Question: I'd like to add a menu button to the right top corner of my app and without action bar, like it is in Google Fit app on the screenshot below.
Can anyone help me?

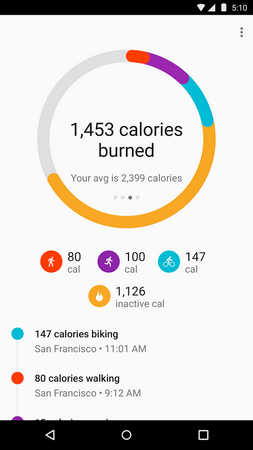
Answer: You can simply use 'PopupMenu', for example add the following to a button when clicked:
'''
public void showPopup(View v) {
PopupMenu popup = new PopupMenu(this, v);
MenuInflater inflater = popup.getMenuInflater();
inflater.inflate(R.menu.actions, popup.getMenu());
popup.show();
}
'''
Kotlin
'''
fun showPopup(v : View){
val popup = PopupMenu(this, v)
val inflater: MenuInflater = popup.menuInflater
inflater.inflate(R.menu.actions, popup.menu)
popup.setOnMenuItemClickListener { menuItem ->
when(menuItem.itemId){
R.id.action1-> {
}
R.id.action2-> {
}
}
true
}
popup.show()
}
'''
For more info, read 'Creating a Popup Menu' :
<URL>